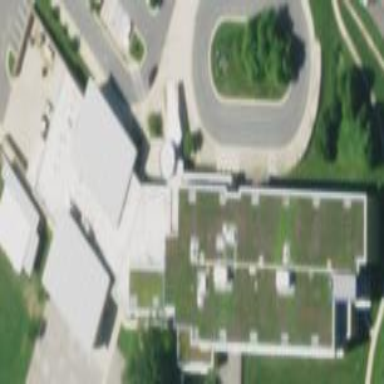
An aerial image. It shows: School building.